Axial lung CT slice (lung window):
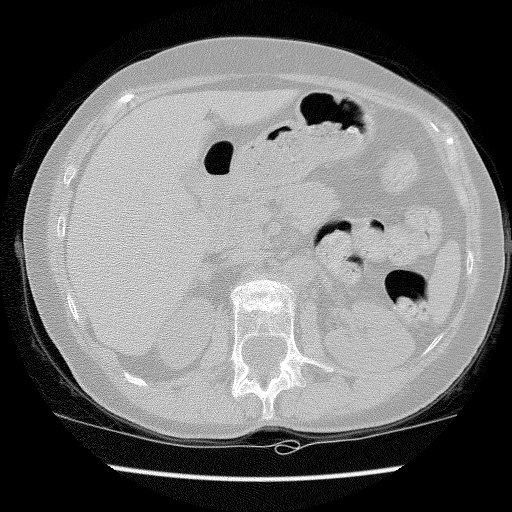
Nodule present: no